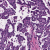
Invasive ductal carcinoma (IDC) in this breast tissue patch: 1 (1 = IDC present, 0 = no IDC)